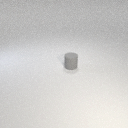
small gray rubber cylinder